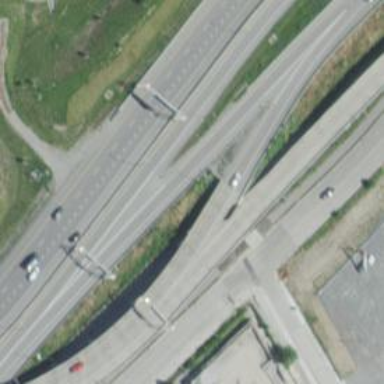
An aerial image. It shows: Bridge over motorway_link.